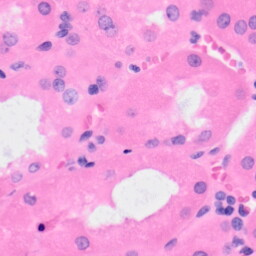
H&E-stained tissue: Kidney